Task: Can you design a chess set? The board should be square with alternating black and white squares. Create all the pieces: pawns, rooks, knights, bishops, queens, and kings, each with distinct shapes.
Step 4526:
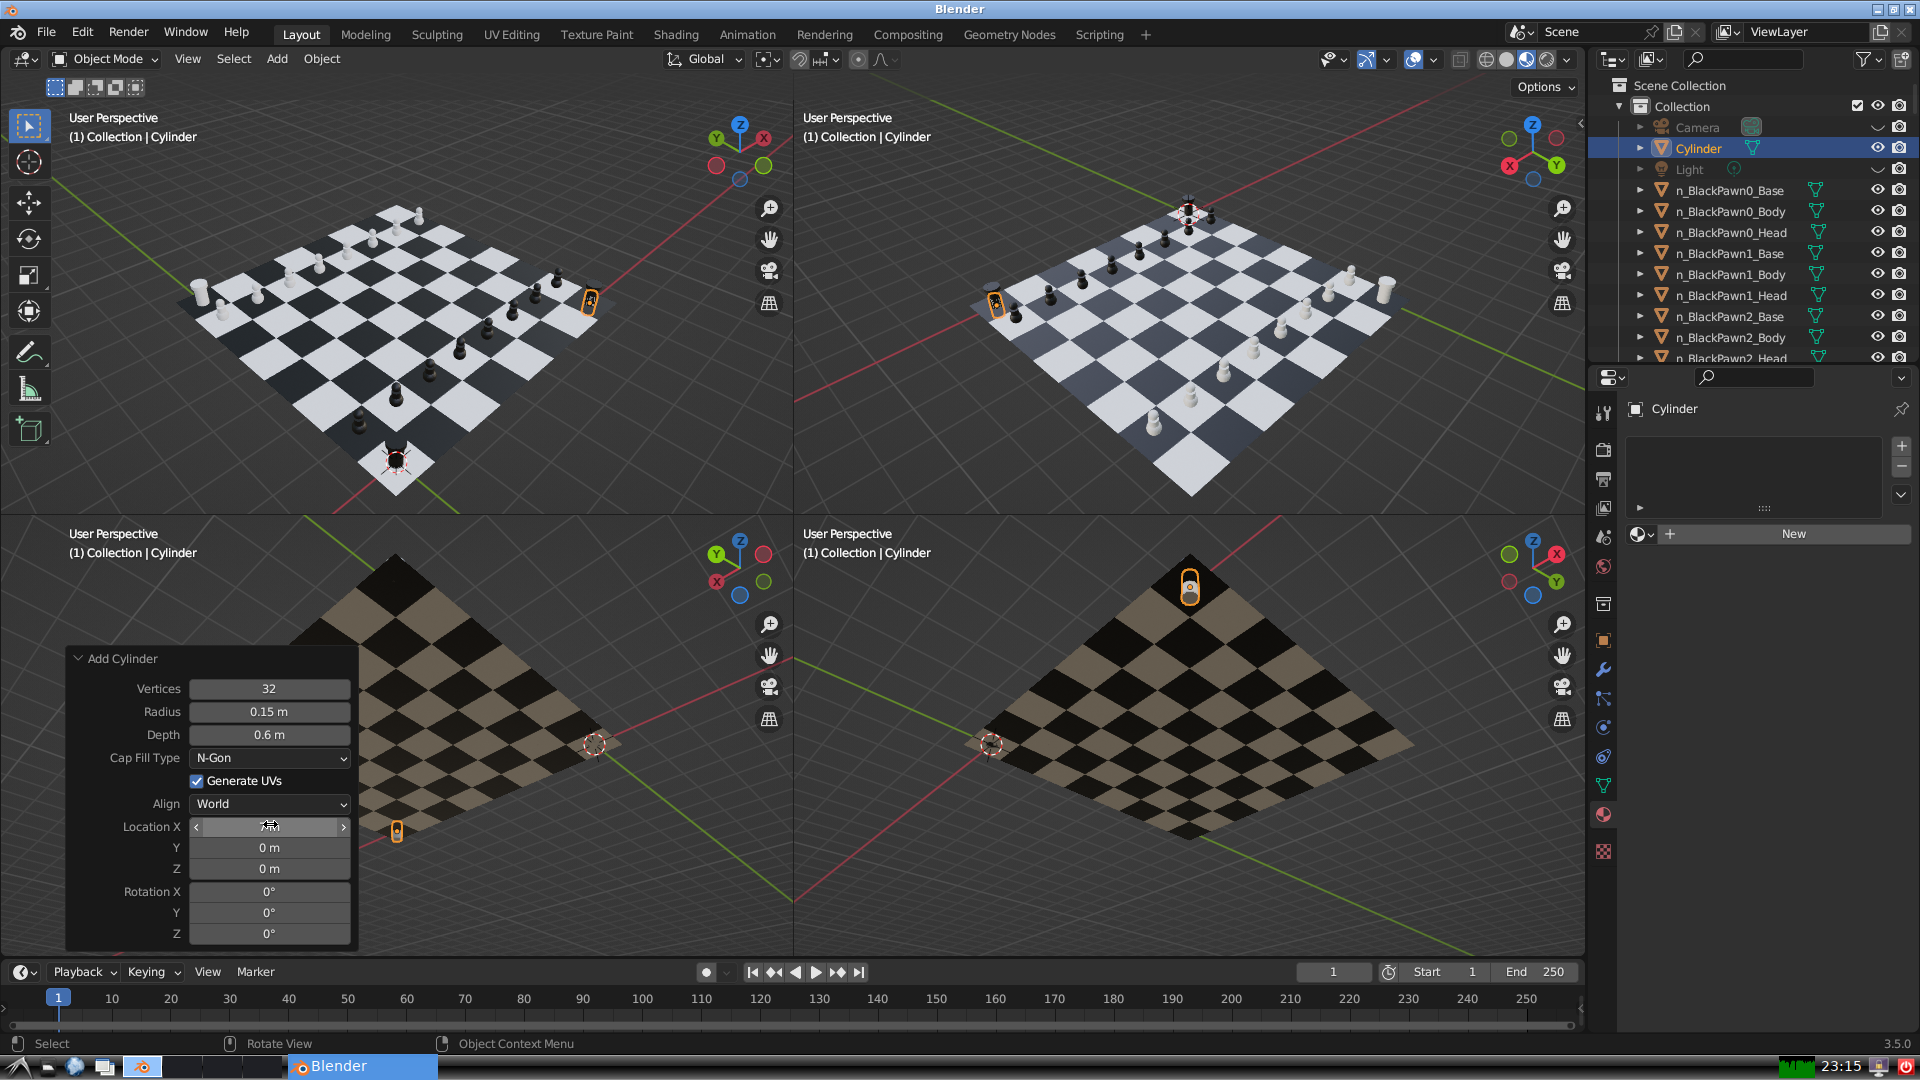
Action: {"mouse_move": [270, 844]}